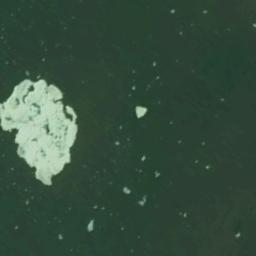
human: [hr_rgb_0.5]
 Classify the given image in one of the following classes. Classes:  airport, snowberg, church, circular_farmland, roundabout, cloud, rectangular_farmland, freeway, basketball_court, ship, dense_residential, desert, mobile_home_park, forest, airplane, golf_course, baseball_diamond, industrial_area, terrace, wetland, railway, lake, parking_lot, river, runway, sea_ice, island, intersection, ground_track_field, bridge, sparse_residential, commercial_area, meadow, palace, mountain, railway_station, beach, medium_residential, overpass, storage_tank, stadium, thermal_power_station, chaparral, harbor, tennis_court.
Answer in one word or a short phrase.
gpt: sea_ice